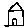
Label: house